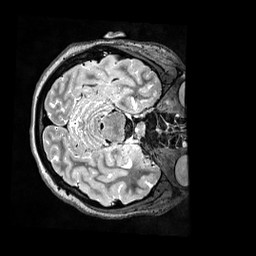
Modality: T2w
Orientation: axial
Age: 21
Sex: female
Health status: ill
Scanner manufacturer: siemens
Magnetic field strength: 3 T
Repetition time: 3.2 s
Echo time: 0.564 s